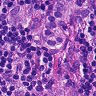
Metastatic tissue present: yes